Question: I am trying to call a Sample API from my JSP using jQuery Ajax, but I am not getting success. I dont know where am I wrong but even simple html page is not getting loaded.
Here is my code.
'''
<%@ page language="java" contentType="text/html; charset=ISO-8859-1"
pageEncoding="ISO-8859-1"%>
<!DOCTYPE html PUBLIC "-//W3C//DTD HTML 4.01 Transitional//EN"
"http://www.w3.org/TR/html4/loose.dtd">
<html>
<head>
<script src="http://code.jquery.com/jquery-latest.min.js"></script>
<meta http-equiv="Content-Type" content="text/html; charset=ISO-8859-1">
<title>Insert title here</title>
</head>
<body>
Hello
<div id="temp">
<a href="#" onclick="callGetApplicationDetails();" >Click Here</a>
</div>
<script type="text/javascript">
function callGetApplicationDetails()
{
$.ajax({
url:"serverFile.jsp",
type: "GET",
dataType:'html',
async: true,
data:data,
success: function(responseData) {
if (responseData != null && callback != null) {
alert('success');
$('#temp').html(responseData);
}
},
error: function(){
alert('error');
if (errorCallback !=null) errorCallback();
}
});
}
</script>
</body>
</html>
'''
Even the alert is not popping up of success and failure.
Pls help.
thanks
Hemish
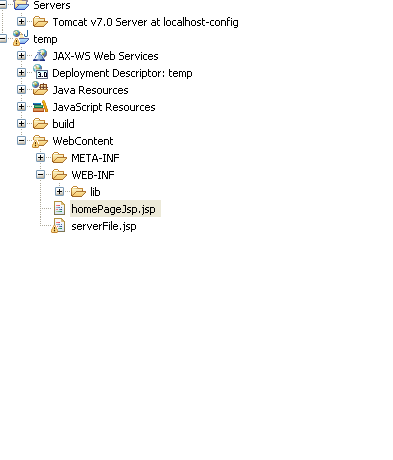
Answer: I suggest that you use firebug, and check that the request is making it to the server.